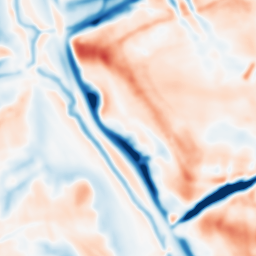
Category: multiscale
Decomposition family: dog_multiscale
Decomposition parameters: sigma_ratio: 1.4
n_scales: 5
base_sigma: 2
Upsampling method: bicubic_3x
Upsampling parameters: scale: 3
Upsampling scale: 3